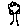
Label: tree